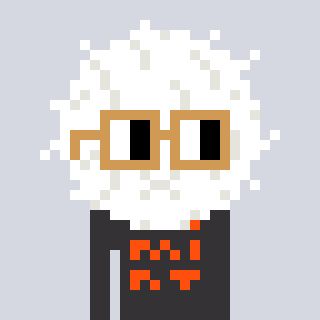
a pixel art character with square brown glasses, a cottonball-shaped head and a grayscale-colored body on a cool background